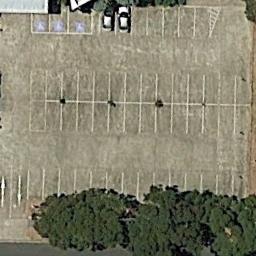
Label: parking_lot